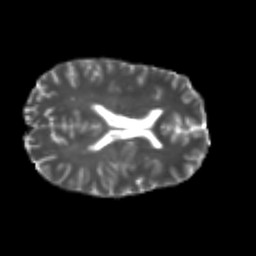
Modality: T2w
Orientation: axial
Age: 22
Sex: male
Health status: healthy
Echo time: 0.074 s